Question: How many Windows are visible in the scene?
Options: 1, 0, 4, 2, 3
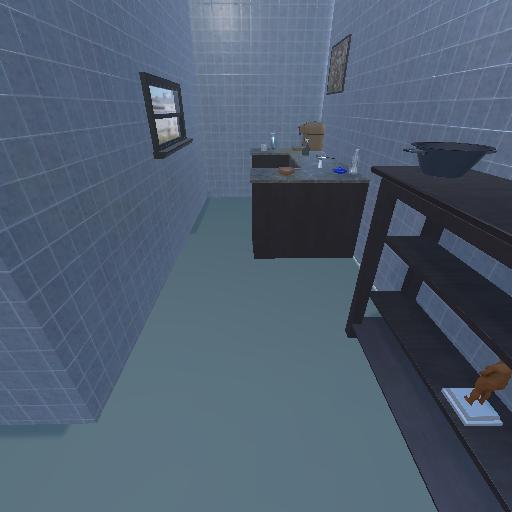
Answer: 1